Field crop: maize
Growth stage: 1
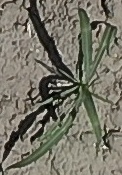
Species: sorghum